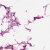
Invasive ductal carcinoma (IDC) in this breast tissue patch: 0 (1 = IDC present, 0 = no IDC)